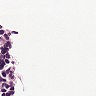
Metastatic tissue present: no